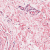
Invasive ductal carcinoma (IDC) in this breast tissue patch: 0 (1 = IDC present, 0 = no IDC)